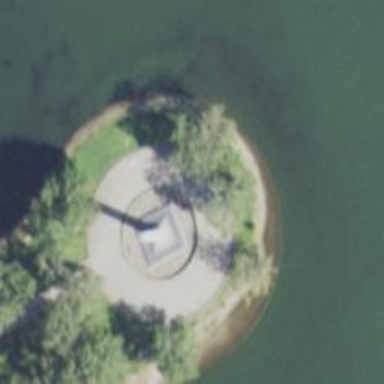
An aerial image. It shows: Historic monument.